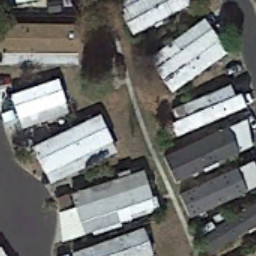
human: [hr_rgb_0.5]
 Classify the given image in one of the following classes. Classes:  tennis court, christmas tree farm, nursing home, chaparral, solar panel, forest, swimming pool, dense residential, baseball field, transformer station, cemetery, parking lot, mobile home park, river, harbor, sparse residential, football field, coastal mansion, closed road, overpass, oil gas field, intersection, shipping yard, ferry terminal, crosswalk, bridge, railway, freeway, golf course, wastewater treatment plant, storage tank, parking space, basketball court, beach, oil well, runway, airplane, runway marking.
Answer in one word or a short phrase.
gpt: mobile home park